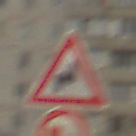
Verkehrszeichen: DoppelkurveRechts
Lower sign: UeberholverbotKraftfahrzeuge
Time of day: MorningAfternoon
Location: Outdoor (Urban)
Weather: PartlyCloudy
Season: NotSpecified
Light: Natural